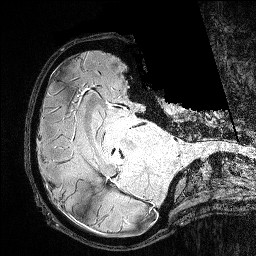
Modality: FLASH
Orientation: axial
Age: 25
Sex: male